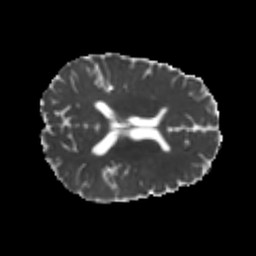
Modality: MD
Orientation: axial
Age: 20
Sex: male
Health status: healthy
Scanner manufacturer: philips
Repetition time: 7.389 s
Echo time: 0.08599 s